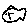
Label: fish